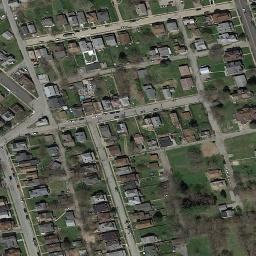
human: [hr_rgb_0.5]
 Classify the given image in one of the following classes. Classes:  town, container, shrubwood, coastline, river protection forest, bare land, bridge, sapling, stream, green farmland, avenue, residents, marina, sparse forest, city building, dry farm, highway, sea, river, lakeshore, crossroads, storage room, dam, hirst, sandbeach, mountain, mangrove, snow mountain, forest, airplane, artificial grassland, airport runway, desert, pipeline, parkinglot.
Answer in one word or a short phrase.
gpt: town